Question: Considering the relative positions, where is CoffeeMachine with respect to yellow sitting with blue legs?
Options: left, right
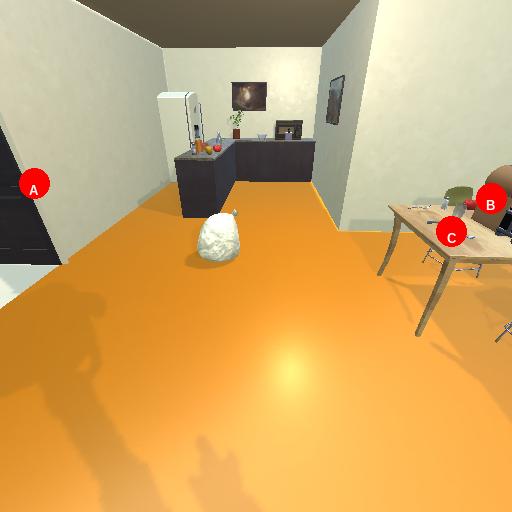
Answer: left